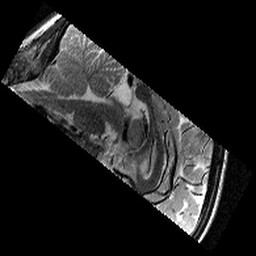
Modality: T2w
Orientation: sagittal
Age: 9
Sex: female
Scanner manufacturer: siemens
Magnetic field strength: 3 T
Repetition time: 9.23 s
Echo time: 0.067 s